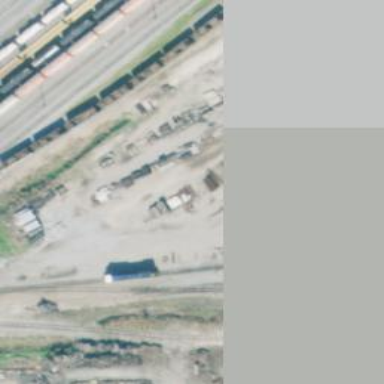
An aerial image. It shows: Abandoned railway yard is depicted.